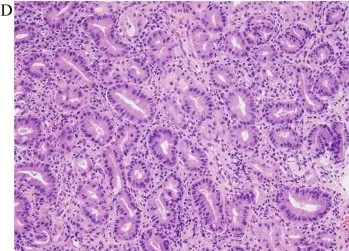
A, B, C, D. Endoscopic examination showed a submucosal appearing lesion in the posterior wall of the proximal gastric body (1A). The lesion had an irregular microsurface pattern and microvascular pattern in the magnifying blue laser imaging (1B). Biopsy revealed atypical glands without architectural atypia and nuclear atypia (H&E, x100 (1C), x200 (1D).
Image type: pathology (h&e)